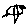
Label: bird